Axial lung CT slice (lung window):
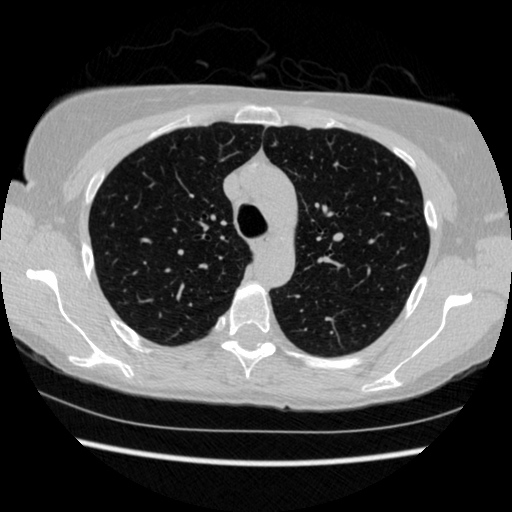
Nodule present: no